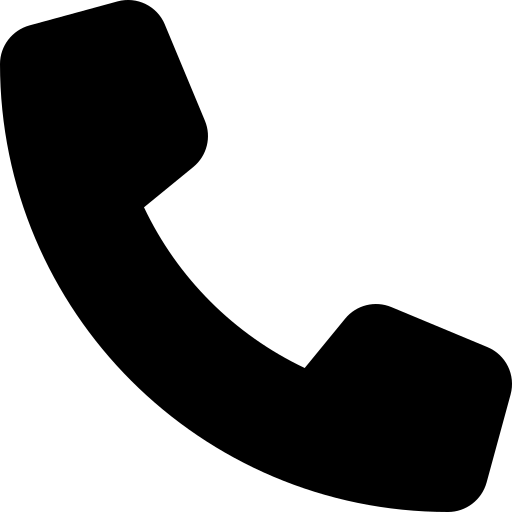
Tags: icon, FontAwesome, fa-icon, solid, phone